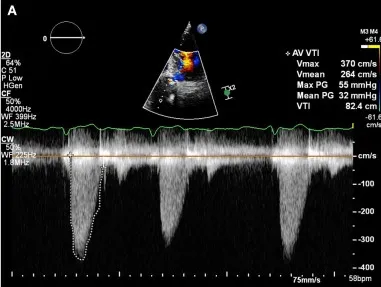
Transthoracic echocardiogram (August 2018): Continuous wave doppler in the apical 5 chamber view.
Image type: radiology (ultrasound)